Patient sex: F
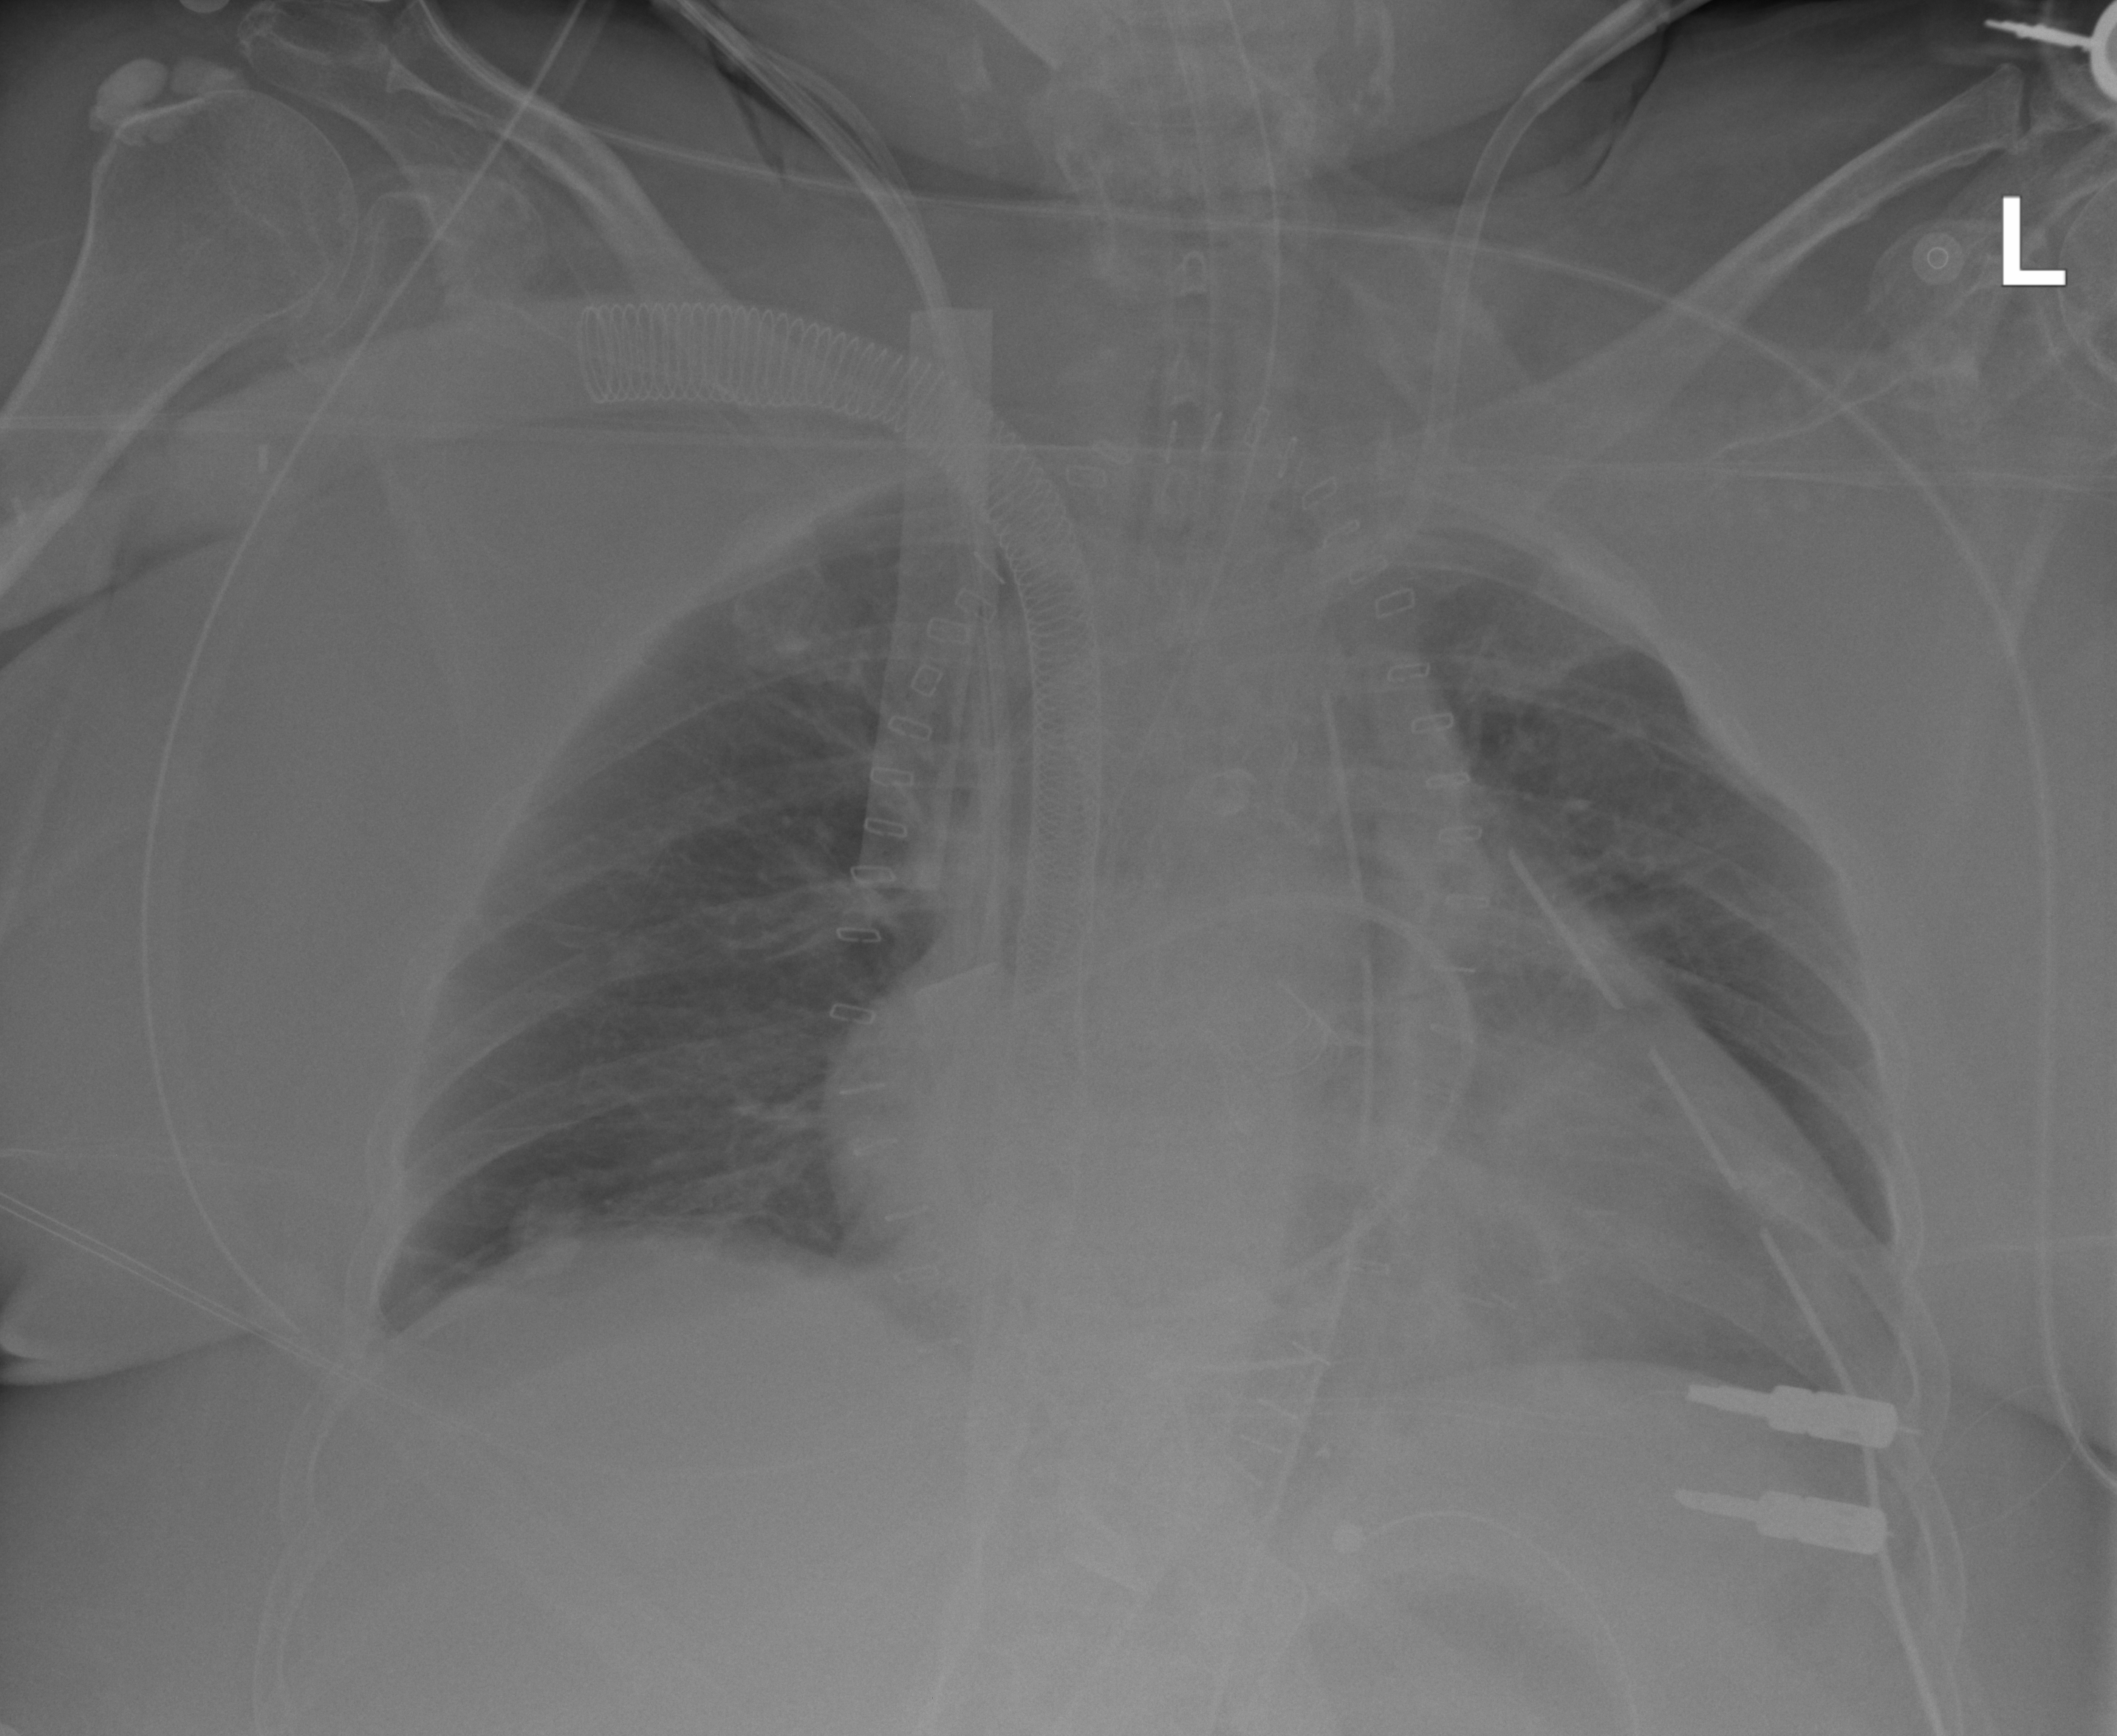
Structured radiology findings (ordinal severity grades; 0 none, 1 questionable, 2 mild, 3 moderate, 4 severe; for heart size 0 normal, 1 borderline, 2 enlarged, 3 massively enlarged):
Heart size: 2
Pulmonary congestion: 0
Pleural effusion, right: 0
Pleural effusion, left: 0
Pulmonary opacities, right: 0
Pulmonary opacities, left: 0
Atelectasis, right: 0
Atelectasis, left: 0